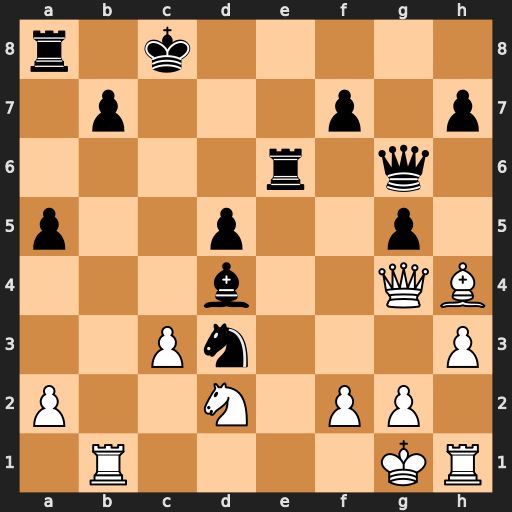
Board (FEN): r1k5/1p3p1p/4r1q1/p2p2p1/3b2QB/2Pn3P/P2N1PP1/1R4KR
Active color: w
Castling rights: -
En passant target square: -
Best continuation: Qxd4 gxh4 Qh8+ Kc7 Qxa8